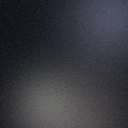
Screen state: off